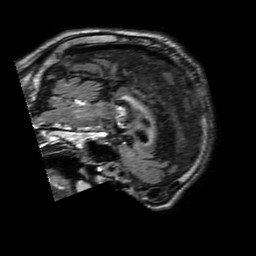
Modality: FLAIR
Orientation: sagittal
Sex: male
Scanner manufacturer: philips
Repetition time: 11 s
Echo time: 0.125 s